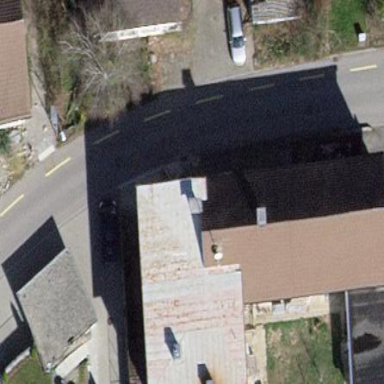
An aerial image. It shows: Building with flat roof.